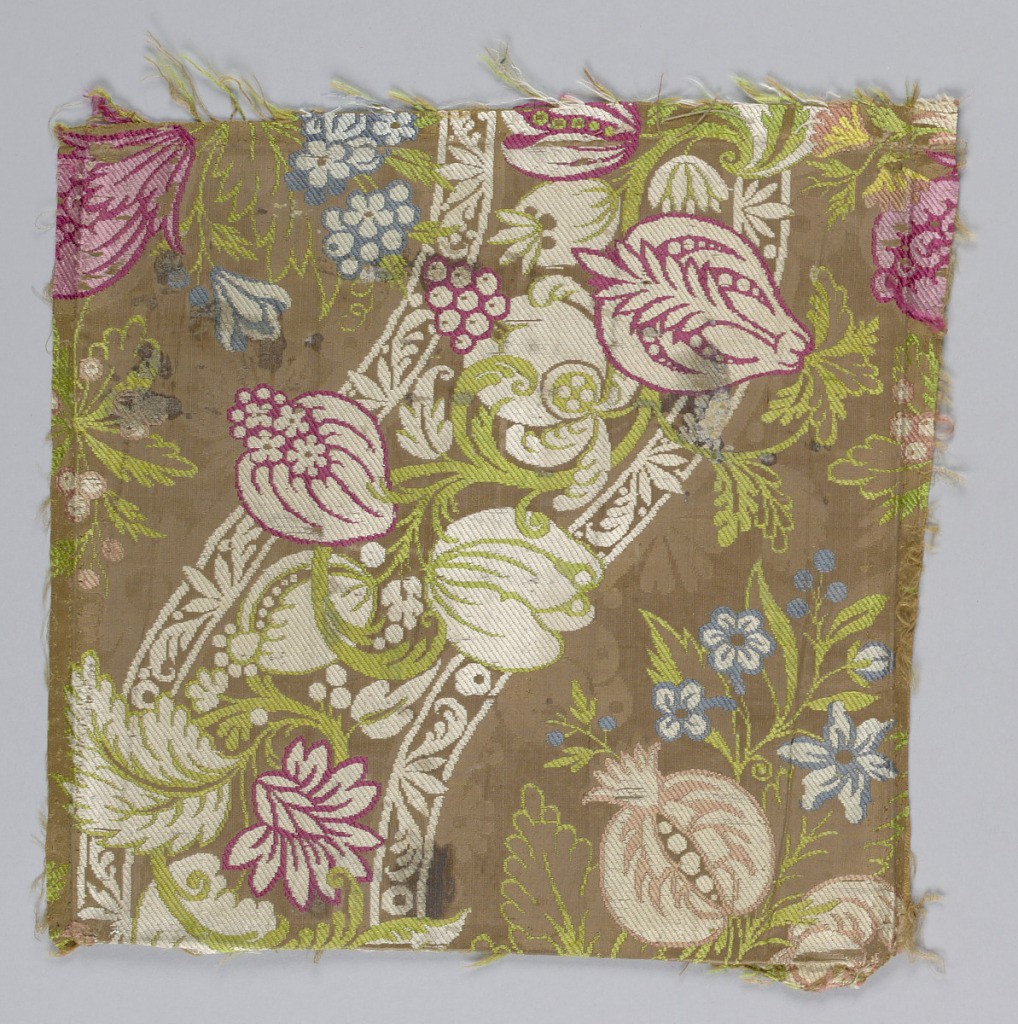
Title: Fragment
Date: early 18th century
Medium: silk Technique: damask weave with supplementary weft patterning (brocaded)
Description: Square fragment of tan damask weave silk brocaded in green, red and blue silk, showing design of scattered florals with serpentine band of ornament in the 'bizarre' style.